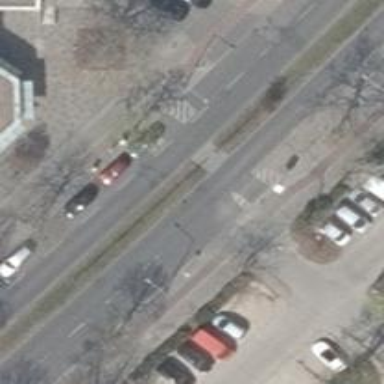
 featuring dual carriageway. There is track cycleway on the right side of the road."